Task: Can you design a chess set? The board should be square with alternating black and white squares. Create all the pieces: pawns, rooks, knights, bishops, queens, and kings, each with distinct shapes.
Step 2195:
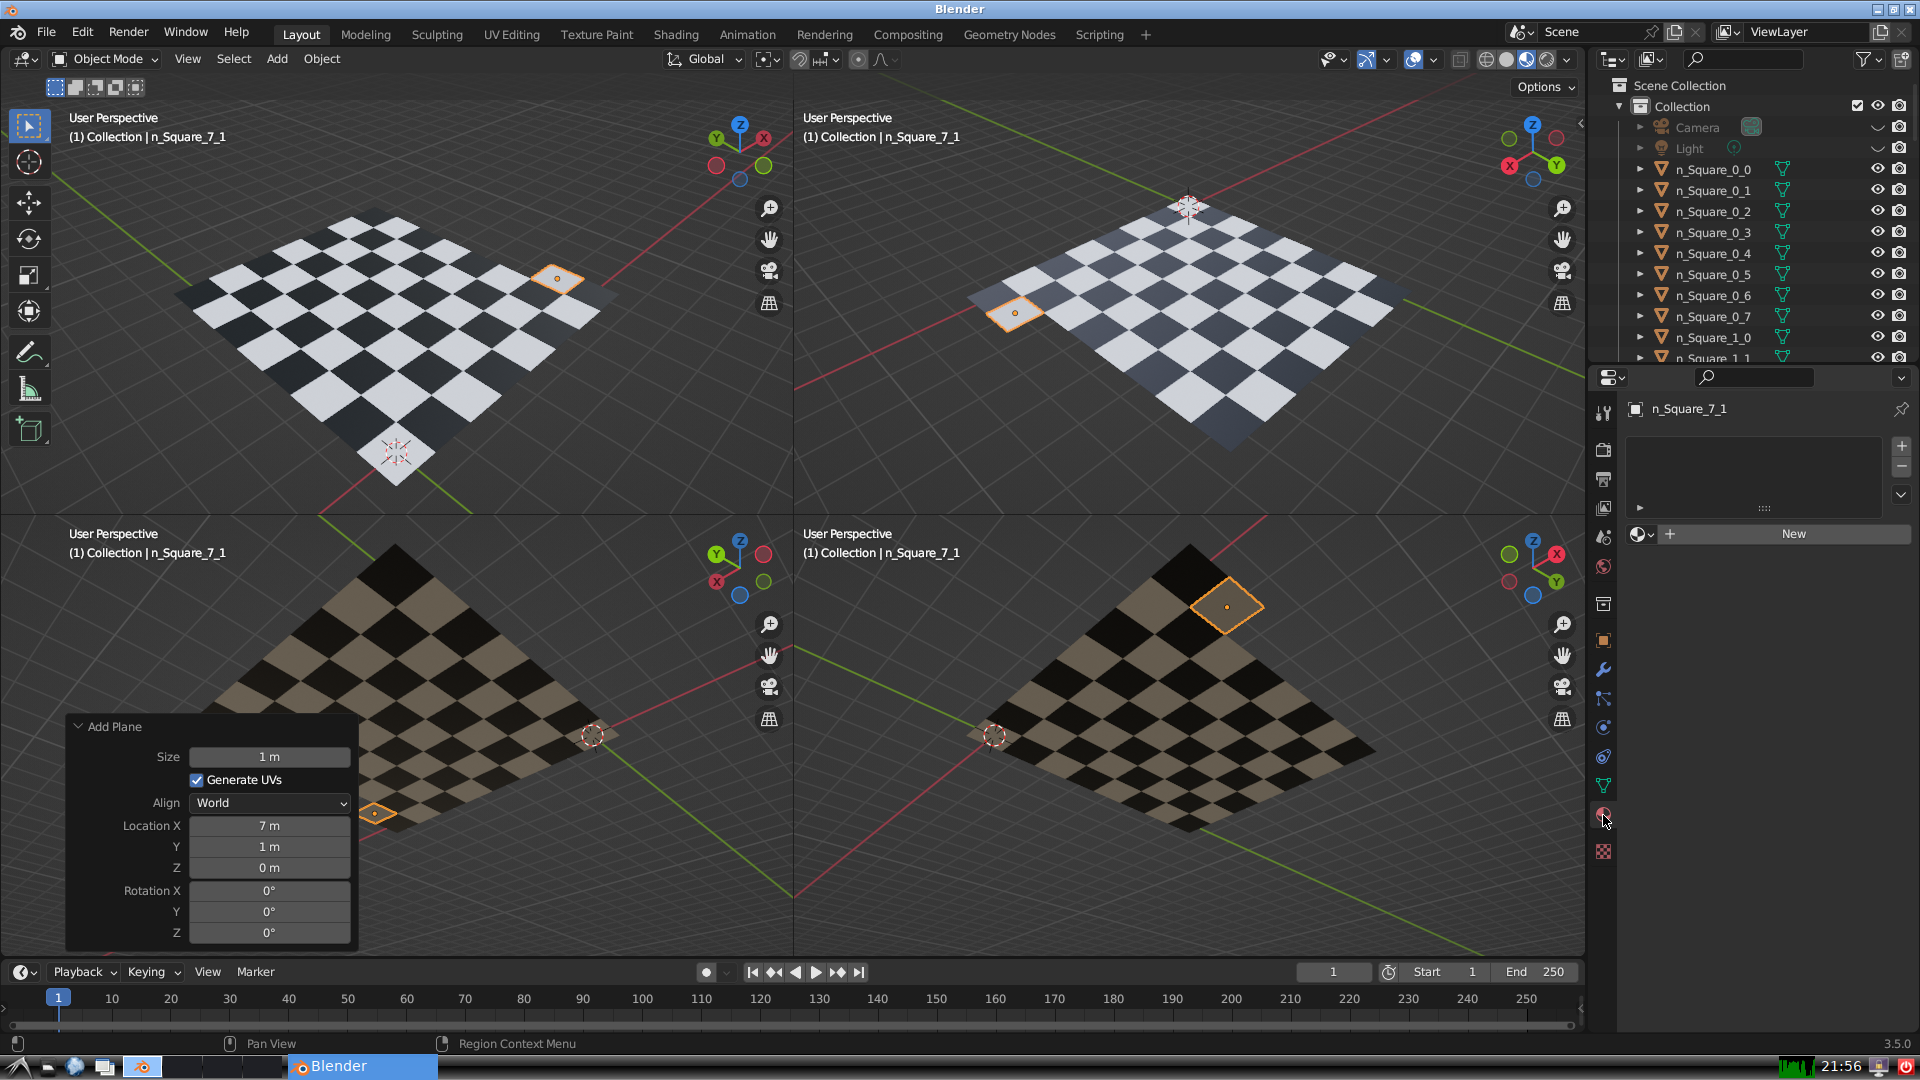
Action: {"mouse_move": [1636, 534]}